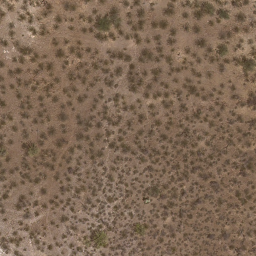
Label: chaparral